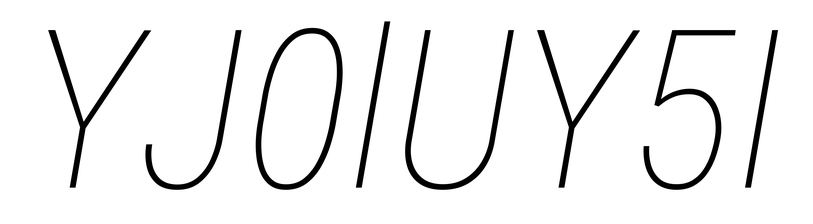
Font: Roboto-Italic_Condensed_Thin_Italic